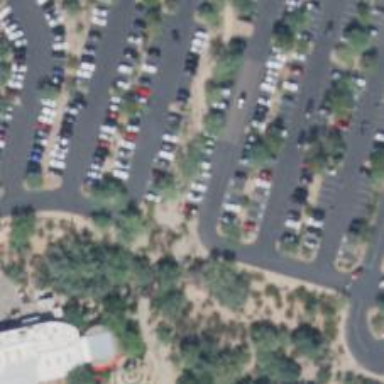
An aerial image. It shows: Parking space.